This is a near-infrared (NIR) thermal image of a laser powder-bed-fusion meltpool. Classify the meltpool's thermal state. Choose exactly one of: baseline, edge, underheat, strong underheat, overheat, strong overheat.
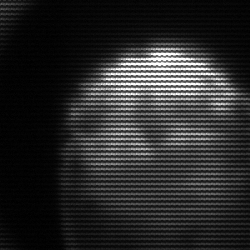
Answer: edge